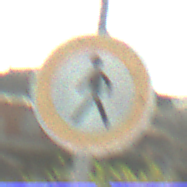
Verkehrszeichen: VerbotFussgaenger
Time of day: MorningAfternoon
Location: Outdoor (RoadRail)
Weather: PartlyCloudy
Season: NotSpecified
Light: Natural